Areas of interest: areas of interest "Logistics and Express Delivery"
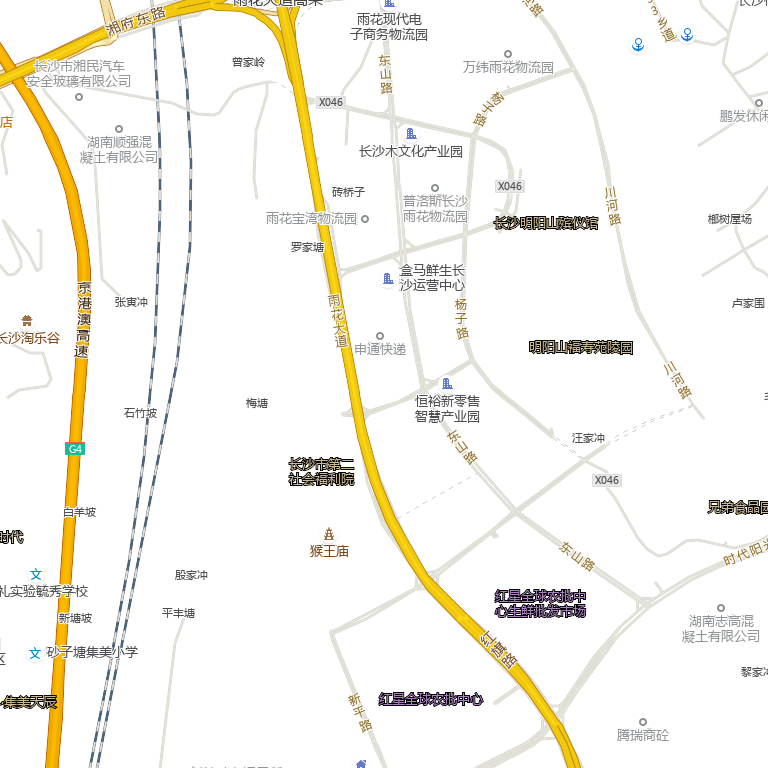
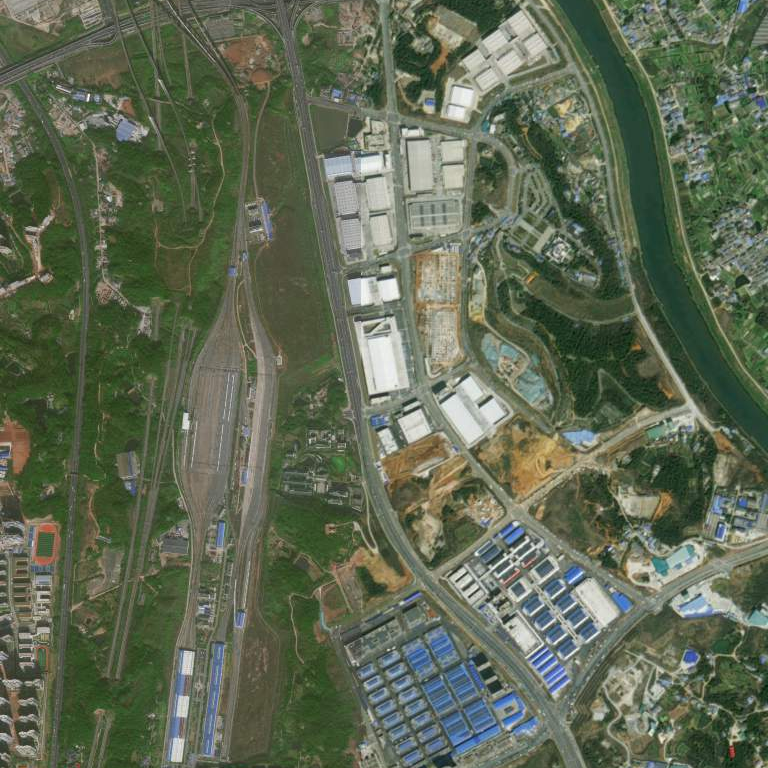